Question: I know it's pretty easy to focus an input using JavaScript/ jQuery, but is it possible to focus the input on a certain character?
So take this input:

Would it be possible to focus the element and have the cursor be placed after the first sentence, for example?
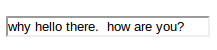
Answer: Sure :
'''
$('#inputID').focus().get(0).setSelectionRange(12, 12);
'''
works in most browsers, but older IE uses 'createTextRange' and 'move()'.
<URL>
five minute plugin:
'''
$.fn.setCaret = function(pos) {
return this.each(function() {
var elem = this,
range;
if (elem.createTextRange) {
range = elem.createTextRange();
range.move('character', pos);
} else {
if (elem.selectionStart !== undefined) {
elem.setSelectionRange(pos, pos);
}
}
});
}
'''
to be called like:
'''
$('#inputID').focus().setCaret(12);
'''
<URL>